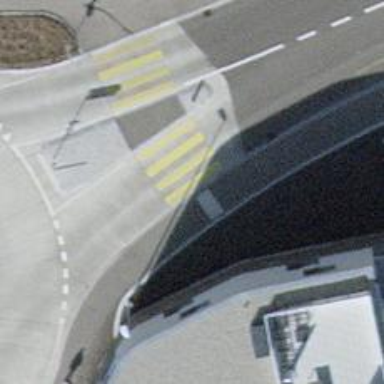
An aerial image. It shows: Kerb serving as barrier.